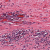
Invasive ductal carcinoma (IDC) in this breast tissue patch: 0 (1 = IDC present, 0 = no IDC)